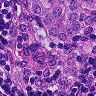
Metastatic tissue present: yes